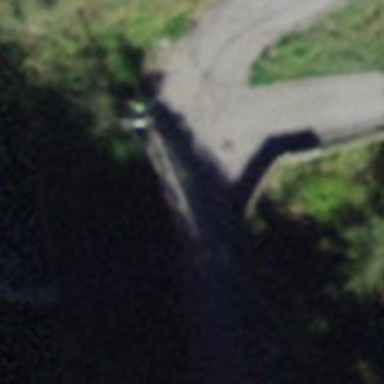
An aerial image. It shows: Residential road with asphalt surface. The road crosses over bridge designed for downhill activities.